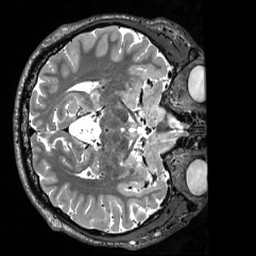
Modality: T2w
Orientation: axial
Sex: male
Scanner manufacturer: siemens
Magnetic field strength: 3 T
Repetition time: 3.2 s
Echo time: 0.564 s